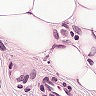
Metastatic tissue present: yes